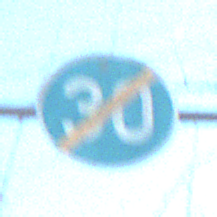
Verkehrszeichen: EndeMindestgeschwindigkeit
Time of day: MorningAfternoon
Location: Outdoor (Nature)
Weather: Clear
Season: NotSpecified
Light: Natural